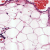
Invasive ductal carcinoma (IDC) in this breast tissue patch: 0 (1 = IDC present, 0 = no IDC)